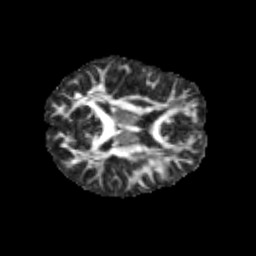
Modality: FA
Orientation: axial
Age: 12
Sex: female
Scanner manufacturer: siemens
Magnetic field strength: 3 T
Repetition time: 3.8 s
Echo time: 0.07 s